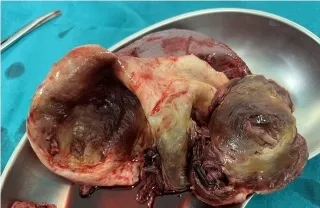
Macrospecimen of an aneurysm of the splenic artery in section. Aneurysm cavity.
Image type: medical_photograph (other_medical_photograph)